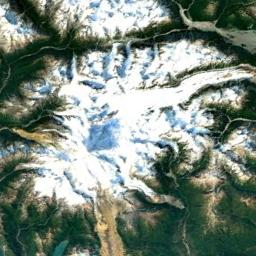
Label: snowberg